Question: I'm using Visual Studio 2010 Ultimate, working on .Net framework 4.

The type of 'groundControlPoint' and 'worldPosition' is 'Vector2', from XNA framework.
I know every debugger uses his own precision management, but this problem makes my code not working.
I want to compare my addition to a given float value (which in my case is 5166.28003..), but as my addition result is '5166.28027', it's always wrong...
Any tips on how to understand that?
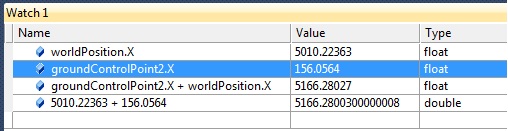
Answer: 'float' is only precise to 7 digit. Look at from <URL>.
> The float type can represent values ranging from approximately 1.5 x
10-45 to 3.4 x 1038 with a precision of 7 digits.
<URL> type looks better for your situation.
> The decimal type is a 128-bit data type suitable for financial and
monetary calculations. The decimal type can represent values ranging
from 1.0 x 10-28 to approximately 7.9 x 1028 with 28-29 significant
digits.